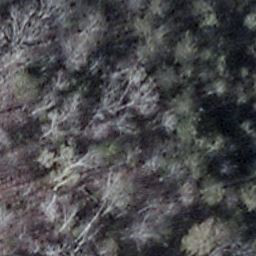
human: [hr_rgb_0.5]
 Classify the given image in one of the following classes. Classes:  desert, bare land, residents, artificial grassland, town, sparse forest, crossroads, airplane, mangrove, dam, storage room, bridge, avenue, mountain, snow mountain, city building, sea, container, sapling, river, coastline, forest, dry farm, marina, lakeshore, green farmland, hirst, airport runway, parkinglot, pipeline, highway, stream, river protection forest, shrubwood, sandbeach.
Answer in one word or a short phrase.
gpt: shrubwood